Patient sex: F
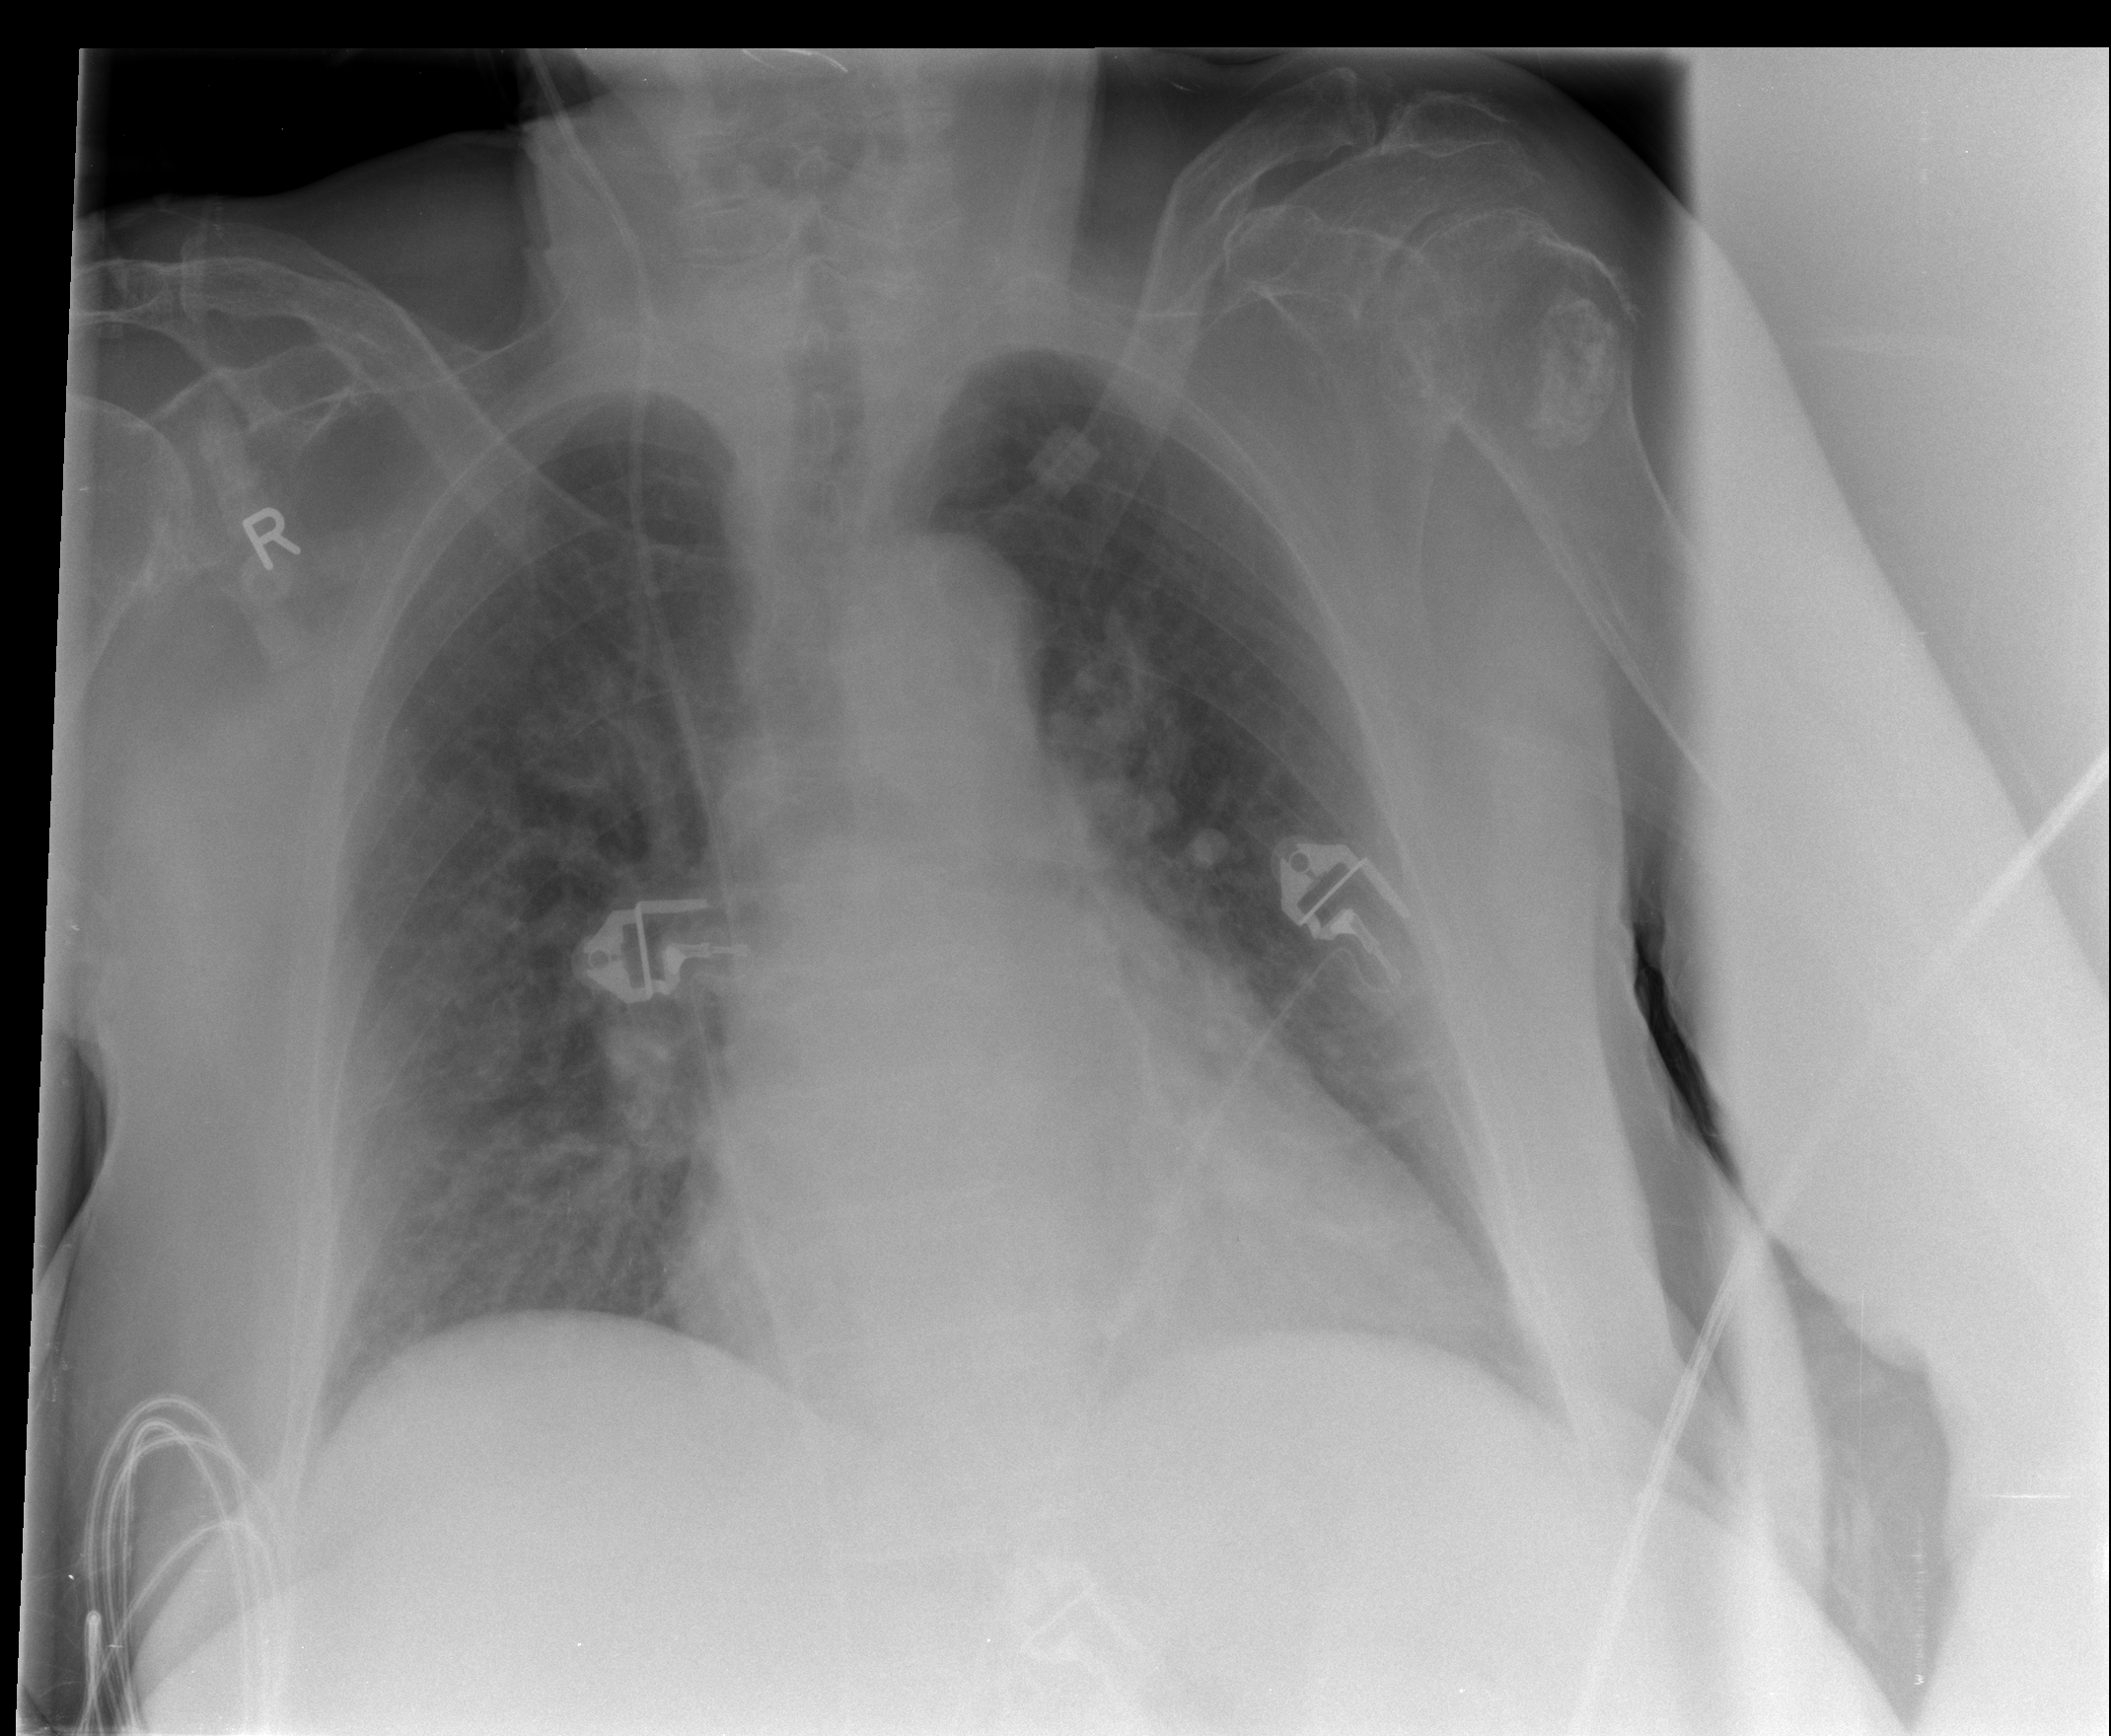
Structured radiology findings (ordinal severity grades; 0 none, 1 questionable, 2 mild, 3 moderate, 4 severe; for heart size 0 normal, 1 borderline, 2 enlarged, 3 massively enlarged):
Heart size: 2
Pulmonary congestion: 1
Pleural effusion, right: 0
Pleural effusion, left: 0
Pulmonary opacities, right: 0
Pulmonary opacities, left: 0
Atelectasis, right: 0
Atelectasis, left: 0